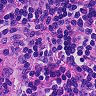
Metastatic tissue present: no